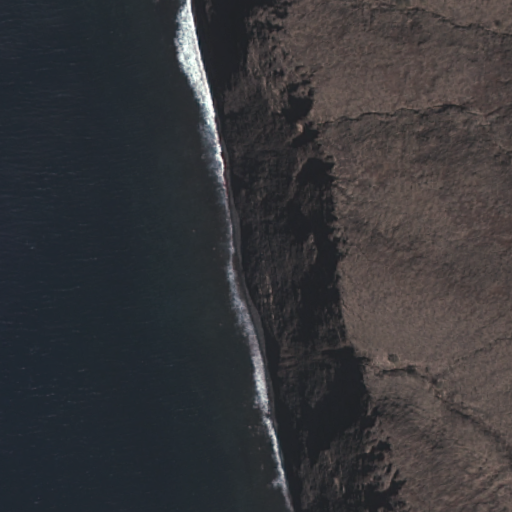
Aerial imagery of cliff(s) in Hawaii named Kaholo Pali containing only unknown